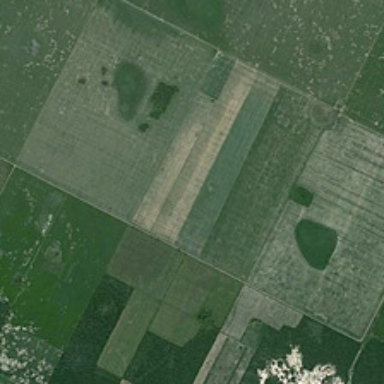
Many pieces of farmlands are together .